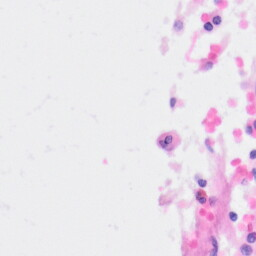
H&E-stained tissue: Kidney